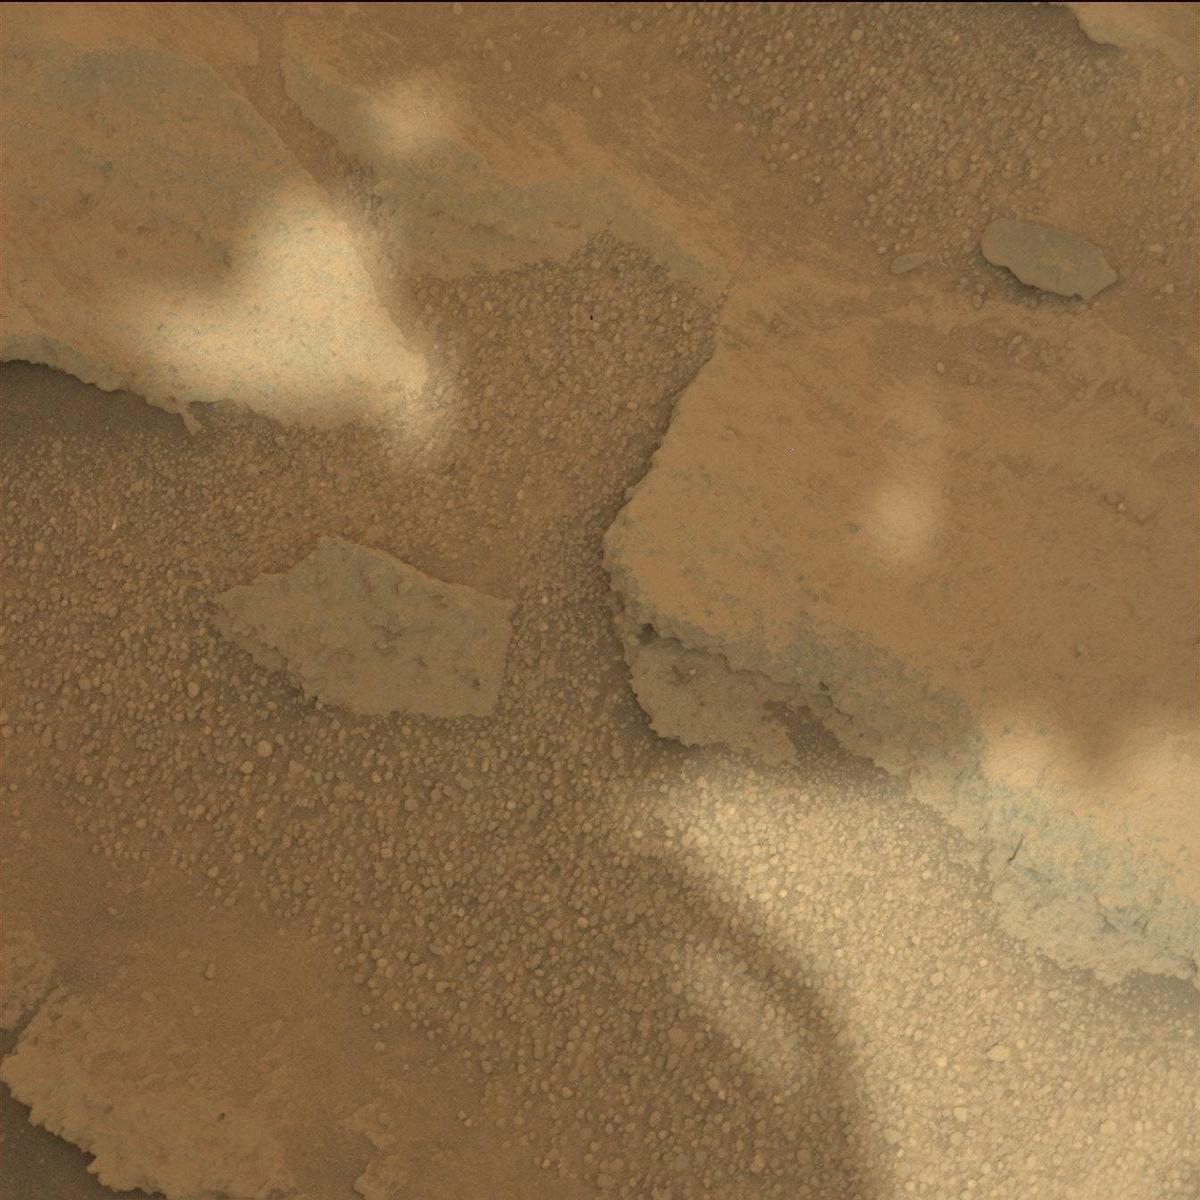
Terrain classes present: Bedrock, Sand / Soil